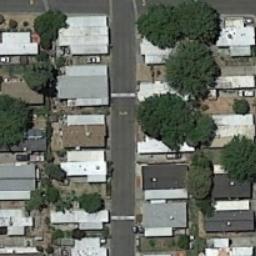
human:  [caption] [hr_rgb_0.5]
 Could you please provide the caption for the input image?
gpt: Many trees are in the mobile home park .

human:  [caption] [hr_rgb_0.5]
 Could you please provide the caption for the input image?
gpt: The mobile home park has some dense mobile homes and some trees are among these mobile homes .

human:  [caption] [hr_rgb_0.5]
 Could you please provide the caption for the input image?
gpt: The mobile home park is next to the road .

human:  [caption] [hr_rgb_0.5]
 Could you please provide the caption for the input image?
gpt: There are hundreds of neatly arranged mobile homes in this area .

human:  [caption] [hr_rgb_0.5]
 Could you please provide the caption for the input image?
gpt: There are some gray and white buildings in the mobile home park .